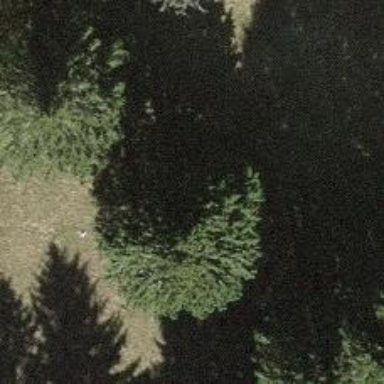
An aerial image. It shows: Beautiful tree in nature.